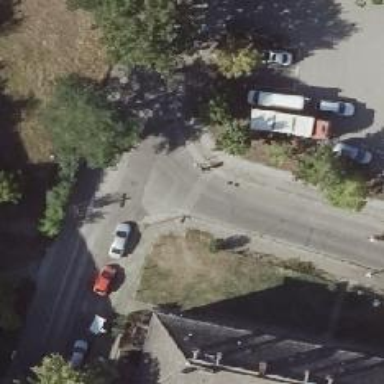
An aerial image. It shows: Unmarked road crossing.